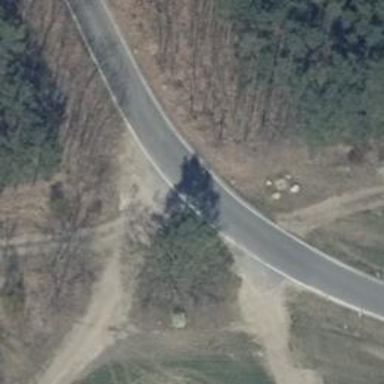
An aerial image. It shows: Unclassified road with asphalt surface.